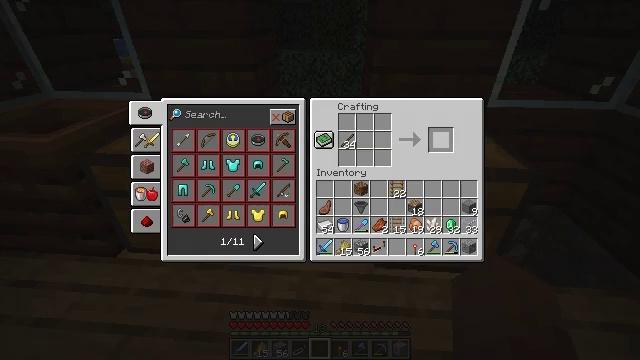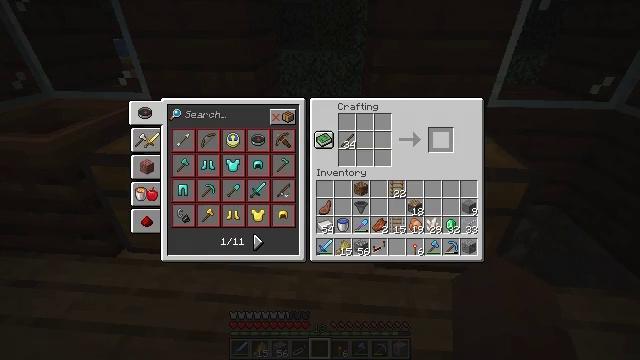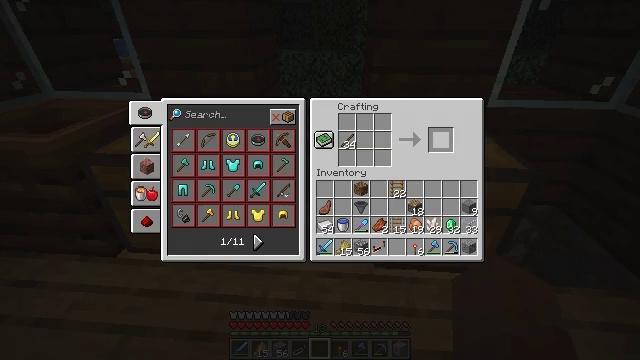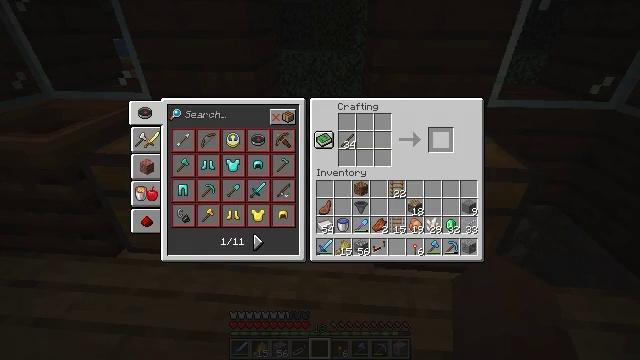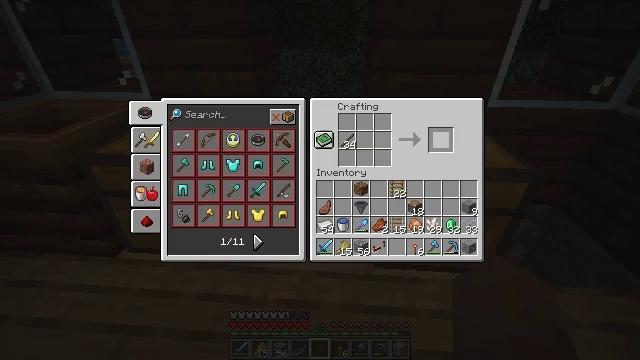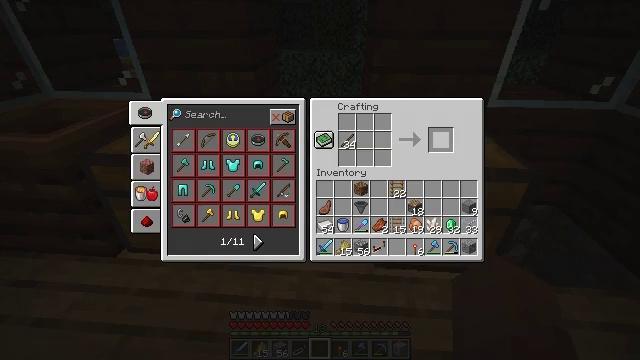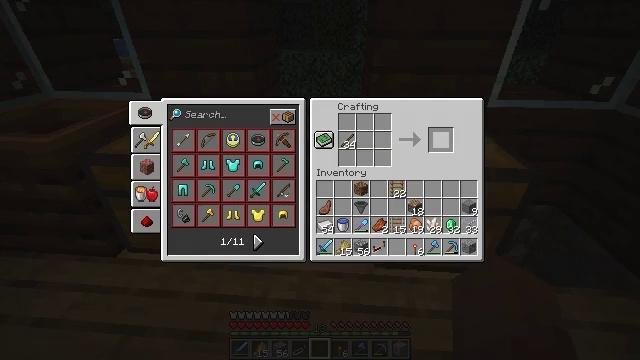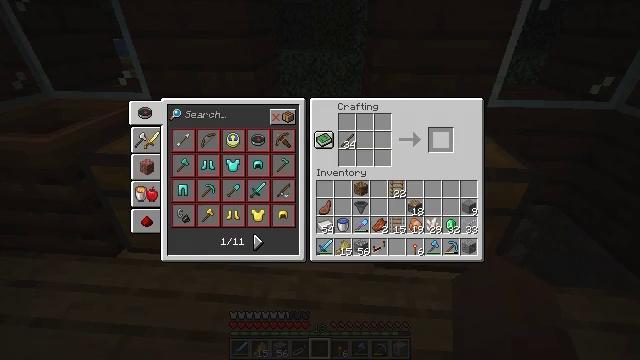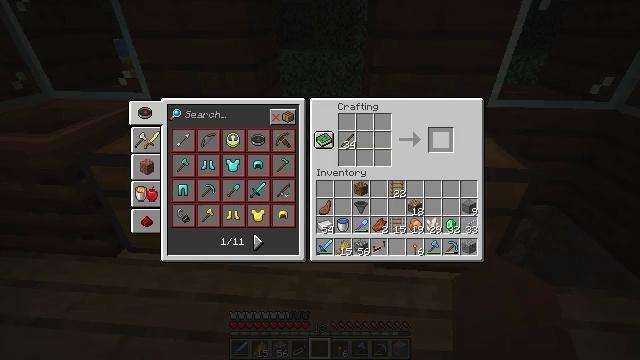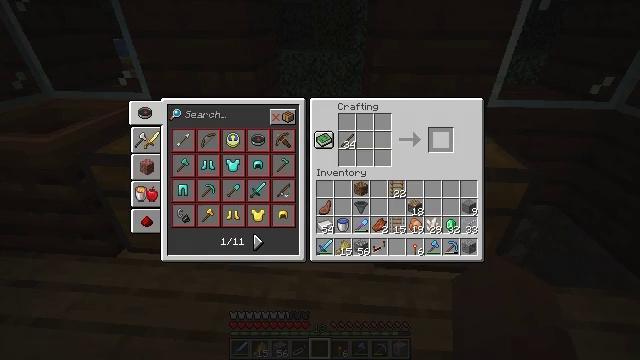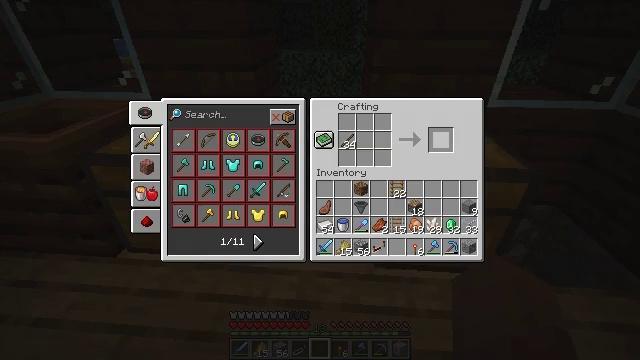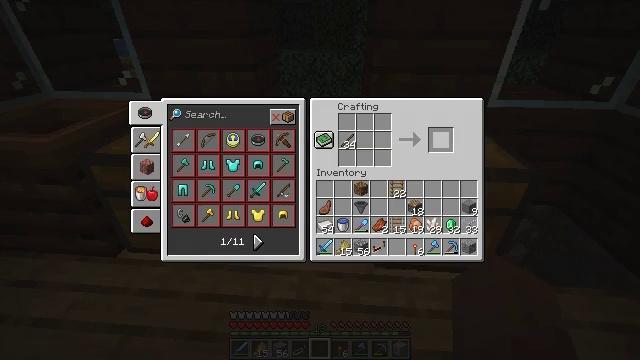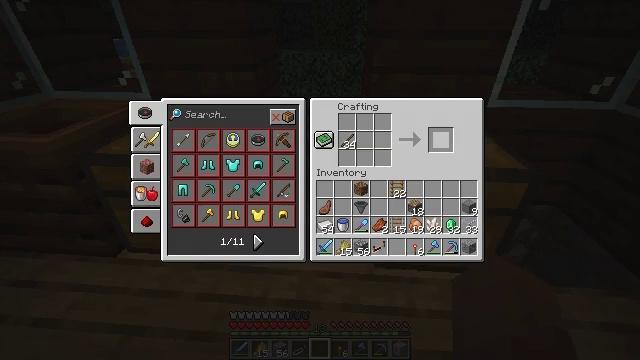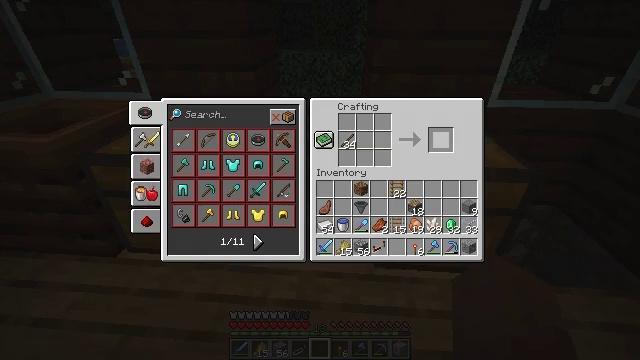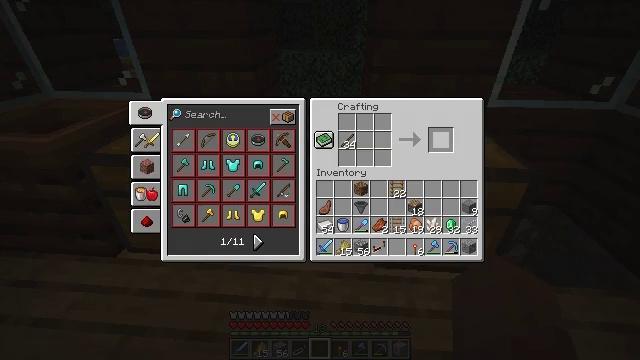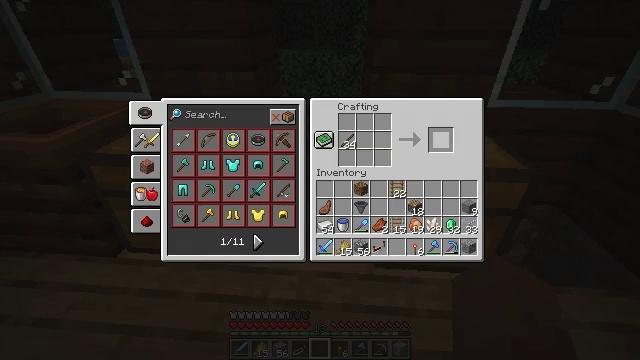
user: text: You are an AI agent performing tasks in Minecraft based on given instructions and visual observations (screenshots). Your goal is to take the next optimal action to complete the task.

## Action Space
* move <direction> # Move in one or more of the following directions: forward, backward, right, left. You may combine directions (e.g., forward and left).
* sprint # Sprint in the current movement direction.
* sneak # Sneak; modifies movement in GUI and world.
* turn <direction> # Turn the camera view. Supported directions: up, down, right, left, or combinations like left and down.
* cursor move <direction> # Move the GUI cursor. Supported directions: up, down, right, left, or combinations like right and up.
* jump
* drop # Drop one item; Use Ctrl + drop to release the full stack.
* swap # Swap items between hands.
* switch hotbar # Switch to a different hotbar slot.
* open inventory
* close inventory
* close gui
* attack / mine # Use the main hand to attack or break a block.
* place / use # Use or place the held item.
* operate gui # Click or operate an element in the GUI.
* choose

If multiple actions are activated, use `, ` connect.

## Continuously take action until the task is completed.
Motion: motion action
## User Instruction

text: Open the crafting table to craft a repeater.
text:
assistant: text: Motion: sneak, open gui
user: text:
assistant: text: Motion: sneak
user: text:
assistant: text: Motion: sneak
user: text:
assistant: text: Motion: sneak
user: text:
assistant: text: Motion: sneak
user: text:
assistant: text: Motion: sneak
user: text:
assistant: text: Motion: sneak
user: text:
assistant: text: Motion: no_op
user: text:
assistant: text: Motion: no_op
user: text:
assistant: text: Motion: no_op
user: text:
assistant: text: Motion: no_op
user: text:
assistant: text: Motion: no_op
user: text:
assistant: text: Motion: no_op
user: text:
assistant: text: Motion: no_op
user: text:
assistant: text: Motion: no_op
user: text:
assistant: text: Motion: no_op
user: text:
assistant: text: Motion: no_op
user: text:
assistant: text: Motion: no_op
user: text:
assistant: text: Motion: close gui
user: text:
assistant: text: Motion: no_op
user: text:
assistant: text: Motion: no_op
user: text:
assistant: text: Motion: turn left
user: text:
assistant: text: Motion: no_op
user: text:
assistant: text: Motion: no_op
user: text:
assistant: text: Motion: no_op
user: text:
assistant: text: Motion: no_op
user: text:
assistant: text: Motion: no_op
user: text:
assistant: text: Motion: use / place
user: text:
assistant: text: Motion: use / place
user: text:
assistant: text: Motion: use / place